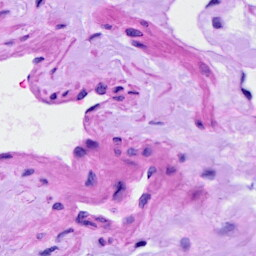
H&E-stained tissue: Ovarian